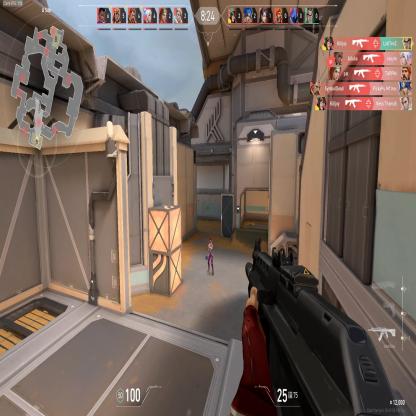
Label: enemy